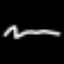
Label: squiggle